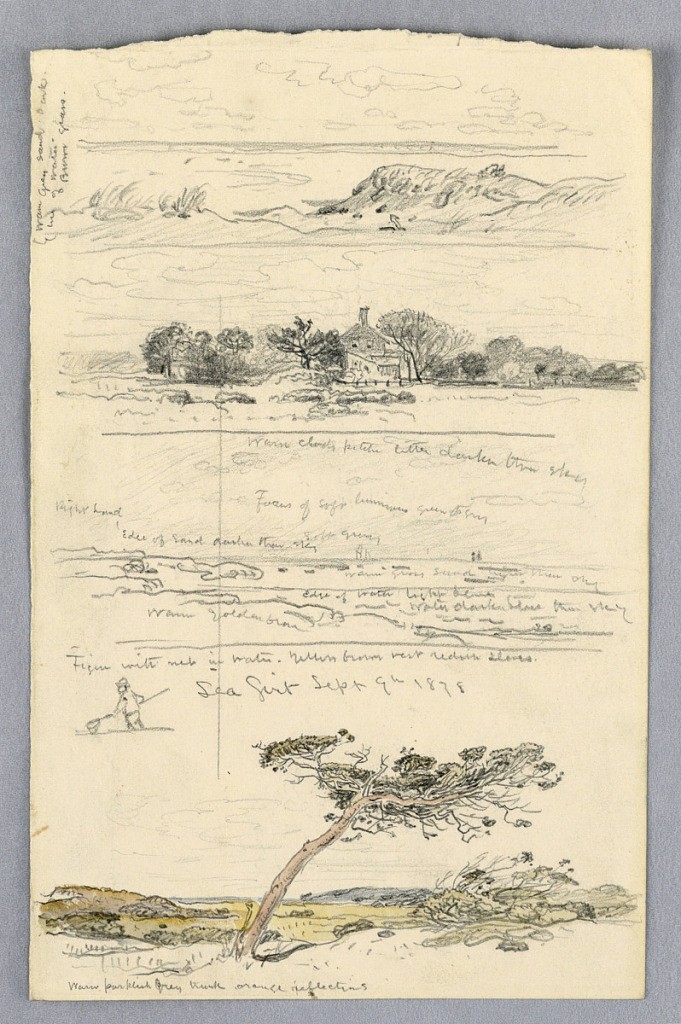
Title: Sketches from Sea Girt, New Jersey
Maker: Samuel Colman, American, 1832–1920
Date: September 1878
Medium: Graphite with watercolor wash on white wove paper Verso: Graphite, pen and ink
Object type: Drawing
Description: Recto: Top row, view from dunes toward the sea and far shore. Color notations written with pencil along left edge. Second row: A dwelling surrounded by trees shown in the middle distance. Third row: sky over the dunes and sea. Masts of ships shown in background. Inscribed with color notations. First row, left: a man with a net, standing in water. Horizontal lines are drawn beneath sketches. Place and date left. Bottom: a tree in the dunes, with color notations written beneath.
Verso: At top, an old cedar growing in front of bushes and trees. At bottom of sheet, a bush, with place, name and date. At right, dunes with sea shown in left background.